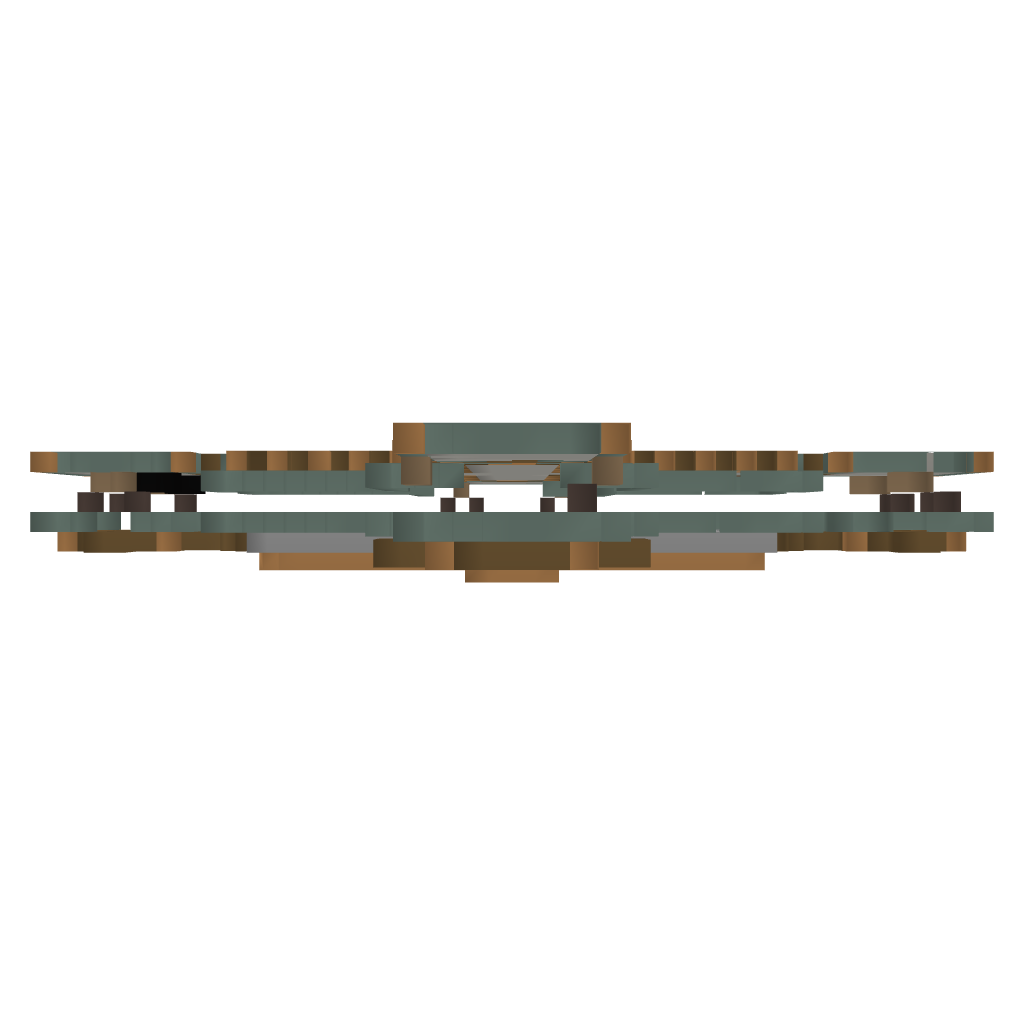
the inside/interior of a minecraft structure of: Cross Garden